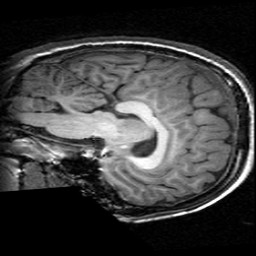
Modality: T1w
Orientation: sagittal
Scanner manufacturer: ge
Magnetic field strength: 3 T
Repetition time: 0.00904 s
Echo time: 0.00184 s